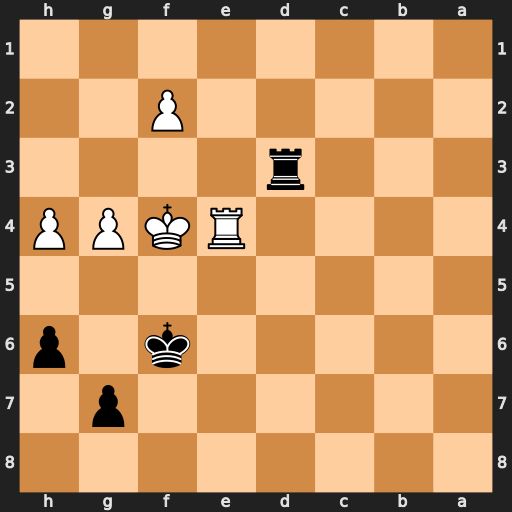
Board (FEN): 8/6p1/5k1p/8/4RKPP/3r4/5P2/8
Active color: b
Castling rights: -
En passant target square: -
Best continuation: g5+ hxg5+ hxg5#